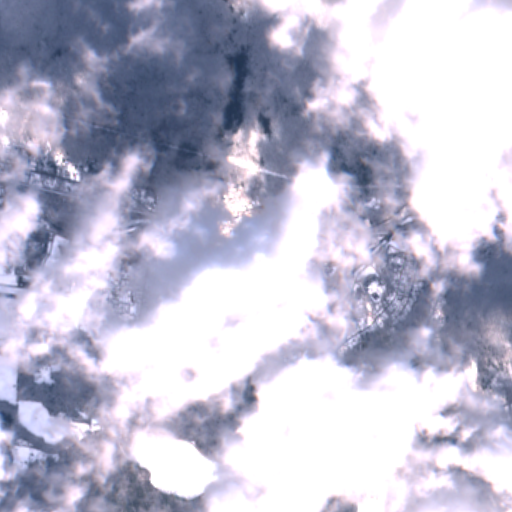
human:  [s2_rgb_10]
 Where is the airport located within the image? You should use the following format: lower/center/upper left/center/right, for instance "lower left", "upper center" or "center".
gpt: The airport is located in the center left of the image.
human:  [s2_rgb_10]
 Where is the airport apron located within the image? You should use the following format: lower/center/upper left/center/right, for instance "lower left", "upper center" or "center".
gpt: The airport apron is located in the center left of the image.
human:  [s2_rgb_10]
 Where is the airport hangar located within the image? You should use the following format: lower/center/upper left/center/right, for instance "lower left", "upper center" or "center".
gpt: The airport hangar is located in the center left of the image.
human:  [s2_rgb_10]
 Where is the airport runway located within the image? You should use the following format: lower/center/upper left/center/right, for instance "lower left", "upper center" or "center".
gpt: The airport runway is located in the center left of the image.
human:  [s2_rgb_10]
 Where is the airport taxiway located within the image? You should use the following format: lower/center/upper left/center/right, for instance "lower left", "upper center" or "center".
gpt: The airport taxiway is located in the center left of the image.
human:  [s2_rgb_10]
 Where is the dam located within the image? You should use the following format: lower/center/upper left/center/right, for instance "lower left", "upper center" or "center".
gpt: The dam is located in the lower left of the image.
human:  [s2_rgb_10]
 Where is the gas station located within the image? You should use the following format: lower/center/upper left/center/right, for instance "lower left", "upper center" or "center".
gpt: The gas station is located in the center of the image.
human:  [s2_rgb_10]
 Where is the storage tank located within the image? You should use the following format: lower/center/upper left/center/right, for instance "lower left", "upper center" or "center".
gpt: The storage tank is located in the center left of the image.
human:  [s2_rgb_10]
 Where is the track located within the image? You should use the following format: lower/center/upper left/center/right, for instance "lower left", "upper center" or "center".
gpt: There is no track in the image.